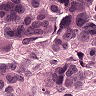
Metastatic tissue present: yes